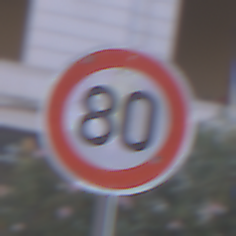
Verkehrszeichen: Geschwindigkeit80
Umgebung: Outdoor, Urban
Tageszeit: SunriseSunset
Wetter: PartlyCloudy
Licht: Natural
Jahreszeit: NotSpecified
Kontrast: LowContrast